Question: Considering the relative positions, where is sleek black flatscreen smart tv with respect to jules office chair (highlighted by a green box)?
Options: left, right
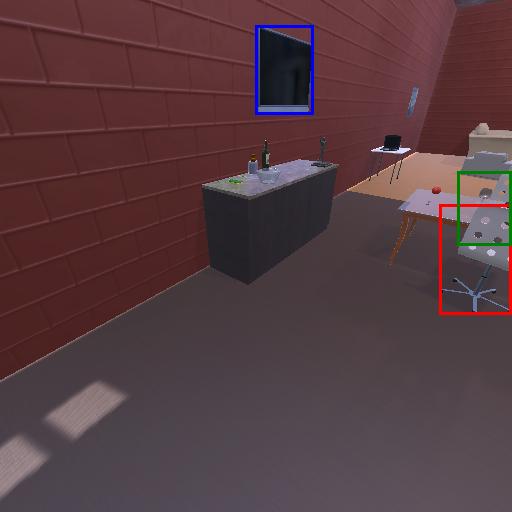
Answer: left